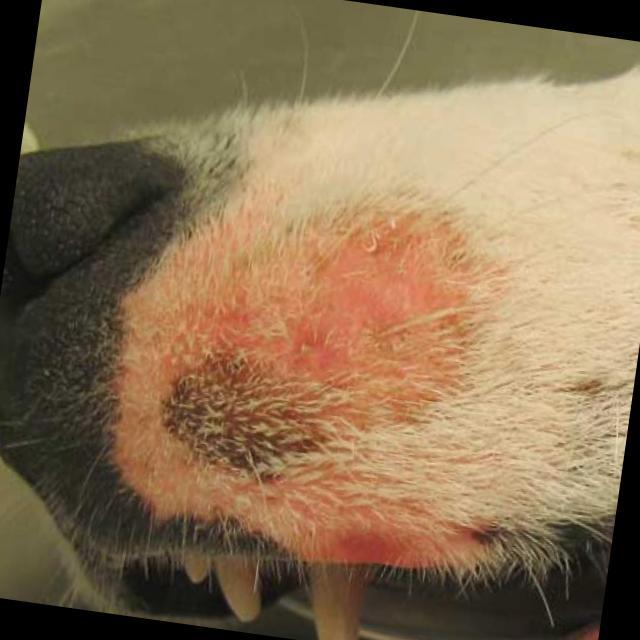
Canine ringworm (Dermatophytosis) — fungal infection caused by Microsporum or Trichophyton. Presents with circular alopecia, scaling, crusting, and broken hairs.